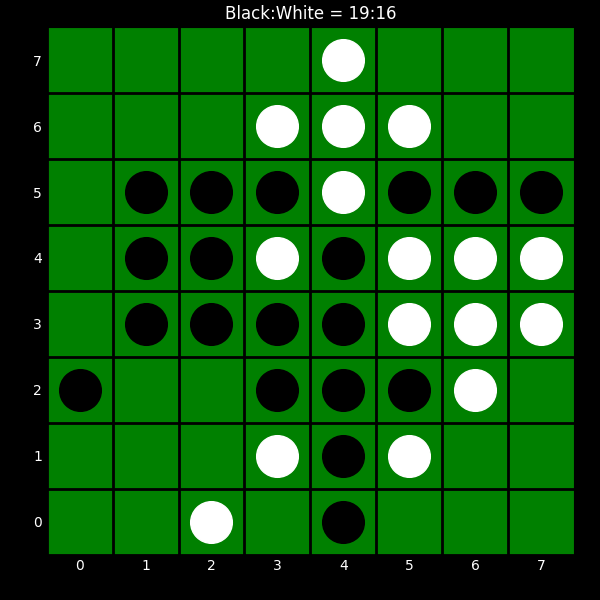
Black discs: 19
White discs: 16